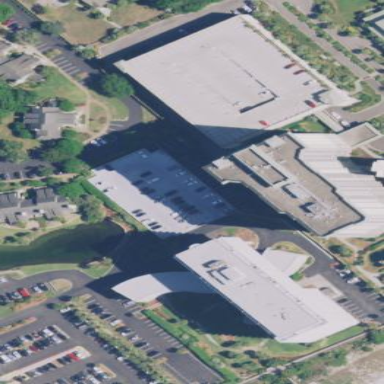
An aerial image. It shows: Multi-storey parking building.